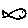
Label: fish